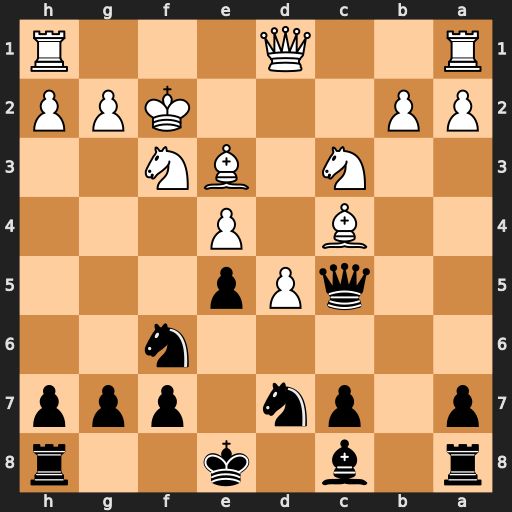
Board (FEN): r1b1k2r/p1pn1ppp/5n2/2qPp3/2B1P3/2N1BN2/PP3KPP/R2Q3R
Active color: b
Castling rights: kq
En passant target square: -
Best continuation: Ng4+ Kg3 Nxe3